Interaction volume radius: 10 \u00c5
Interaction volume height: 15 \u00c5
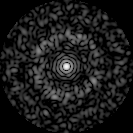
Disorder parameter: 0.8567